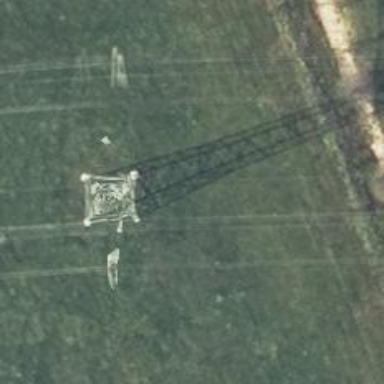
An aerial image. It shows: Power tower.